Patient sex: M
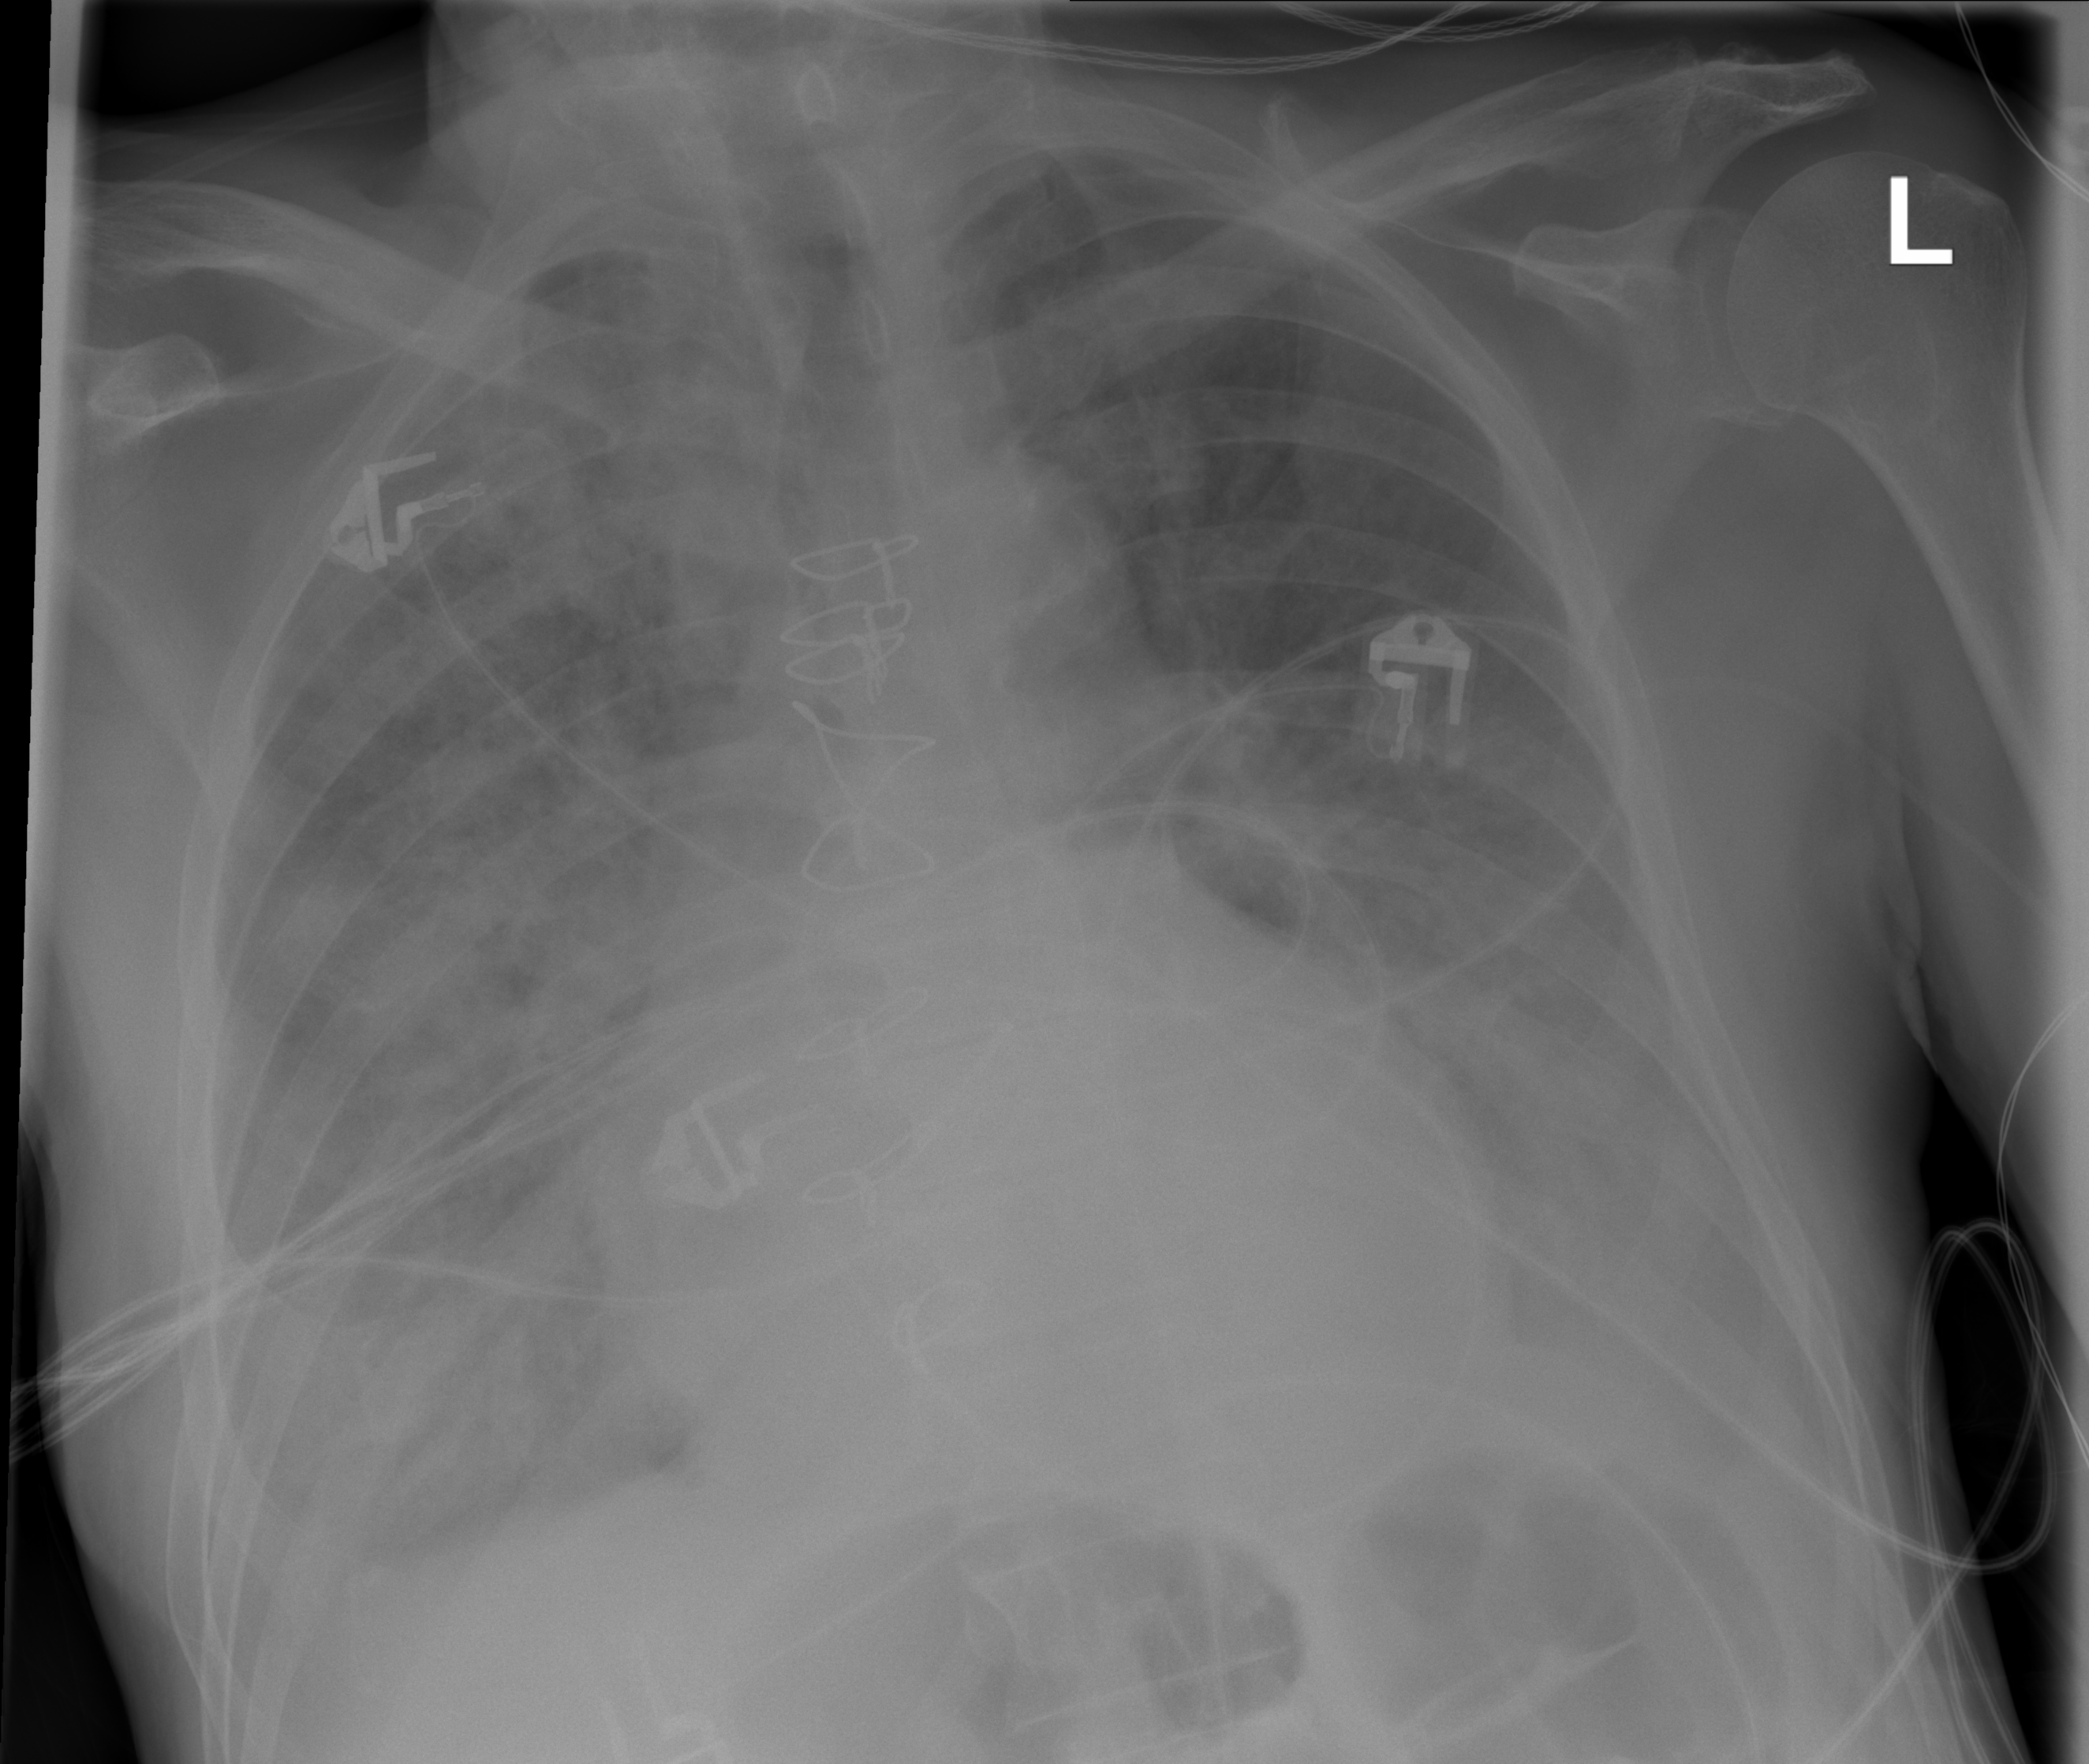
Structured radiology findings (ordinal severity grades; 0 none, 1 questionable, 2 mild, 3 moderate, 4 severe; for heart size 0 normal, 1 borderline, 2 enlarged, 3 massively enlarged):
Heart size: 2
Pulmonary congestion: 2
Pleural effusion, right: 2
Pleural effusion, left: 2
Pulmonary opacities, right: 4
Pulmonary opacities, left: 3
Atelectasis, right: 2
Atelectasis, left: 2